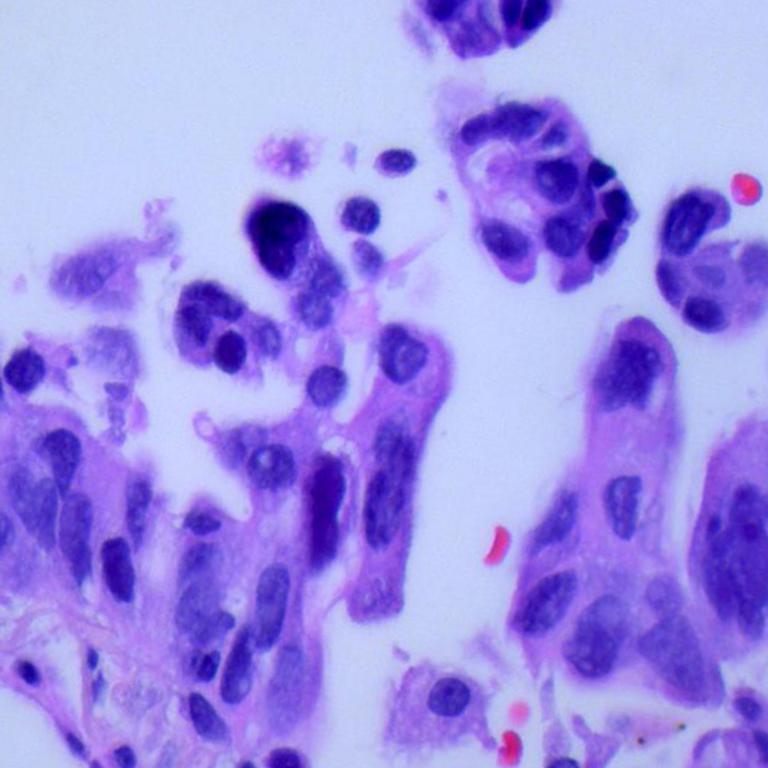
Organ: lung
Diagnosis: adenocarcinomas